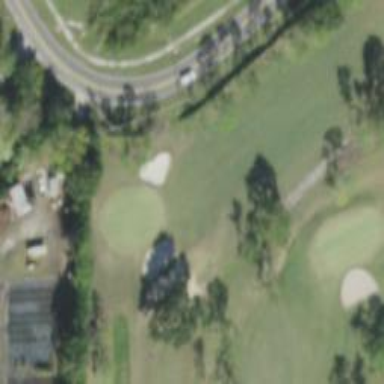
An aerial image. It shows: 18-hole golf course.